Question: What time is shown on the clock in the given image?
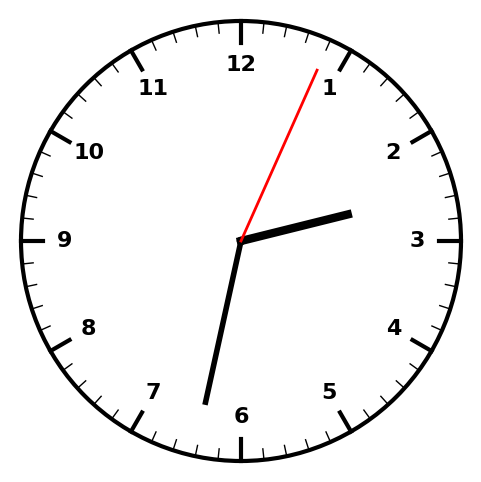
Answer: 02:32:04